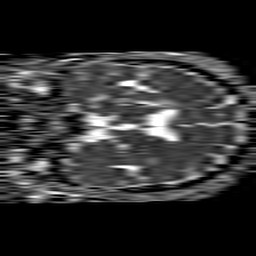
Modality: ADC
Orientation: coronal
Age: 53
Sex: male
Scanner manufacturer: philips
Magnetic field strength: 1.5 T
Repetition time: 4.6 s
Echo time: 0.08517 s